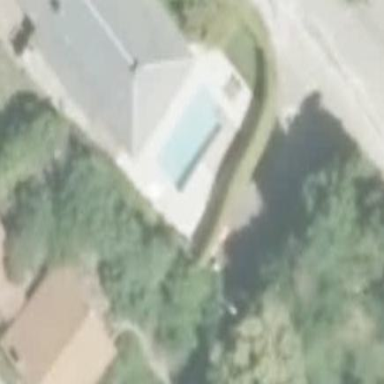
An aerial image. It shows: Swimming pool located in leisure land.